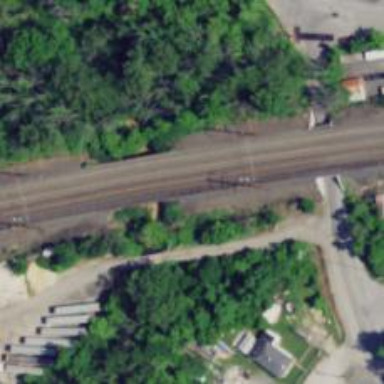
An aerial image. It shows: Bridge with electrified railway tracks featuring contact line.